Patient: sex M, age 45
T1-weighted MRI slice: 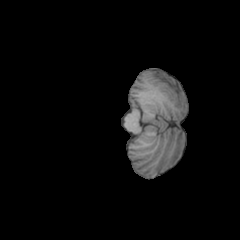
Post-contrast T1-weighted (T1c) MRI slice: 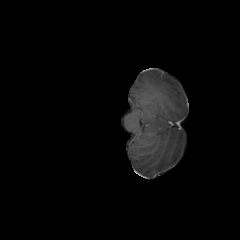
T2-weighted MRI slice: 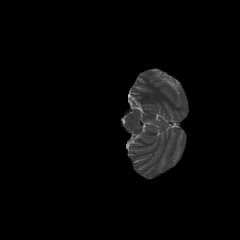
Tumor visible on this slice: no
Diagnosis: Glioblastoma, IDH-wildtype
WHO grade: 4